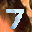
Label: 7